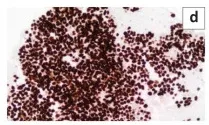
Histological and immunohistochemical findings in the bladder biopsy. And thyroid transcription factor 1 is strongly expressed in the tumour cell nuclei.
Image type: pathology (immunostaining)